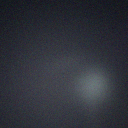
Screen state: off